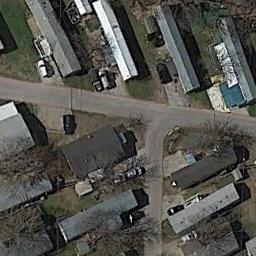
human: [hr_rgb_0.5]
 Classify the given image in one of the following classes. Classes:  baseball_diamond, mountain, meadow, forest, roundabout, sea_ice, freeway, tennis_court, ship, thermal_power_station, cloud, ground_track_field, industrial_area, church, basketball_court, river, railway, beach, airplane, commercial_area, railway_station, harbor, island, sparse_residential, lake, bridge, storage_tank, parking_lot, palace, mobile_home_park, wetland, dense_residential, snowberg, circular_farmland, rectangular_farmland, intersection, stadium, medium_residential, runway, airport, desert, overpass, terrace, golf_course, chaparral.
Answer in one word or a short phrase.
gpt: mobile_home_park